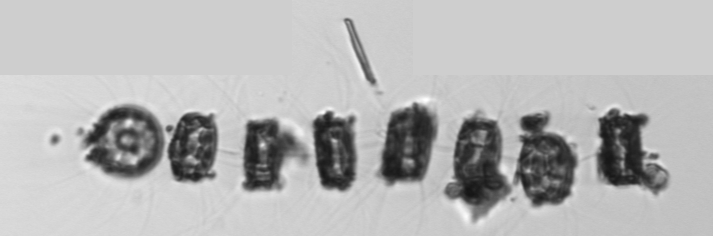
Label: Thalassiosira_TAG_external_detritus